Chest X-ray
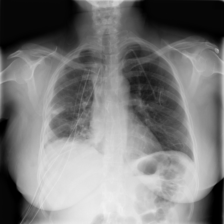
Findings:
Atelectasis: negative
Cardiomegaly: negative
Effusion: negative
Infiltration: positive
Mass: negative
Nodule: negative
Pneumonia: negative
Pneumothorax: positive
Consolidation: negative
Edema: negative
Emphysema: negative
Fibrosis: negative
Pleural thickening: positive
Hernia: negative